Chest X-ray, PA view. Patient: 50 years old, sex F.
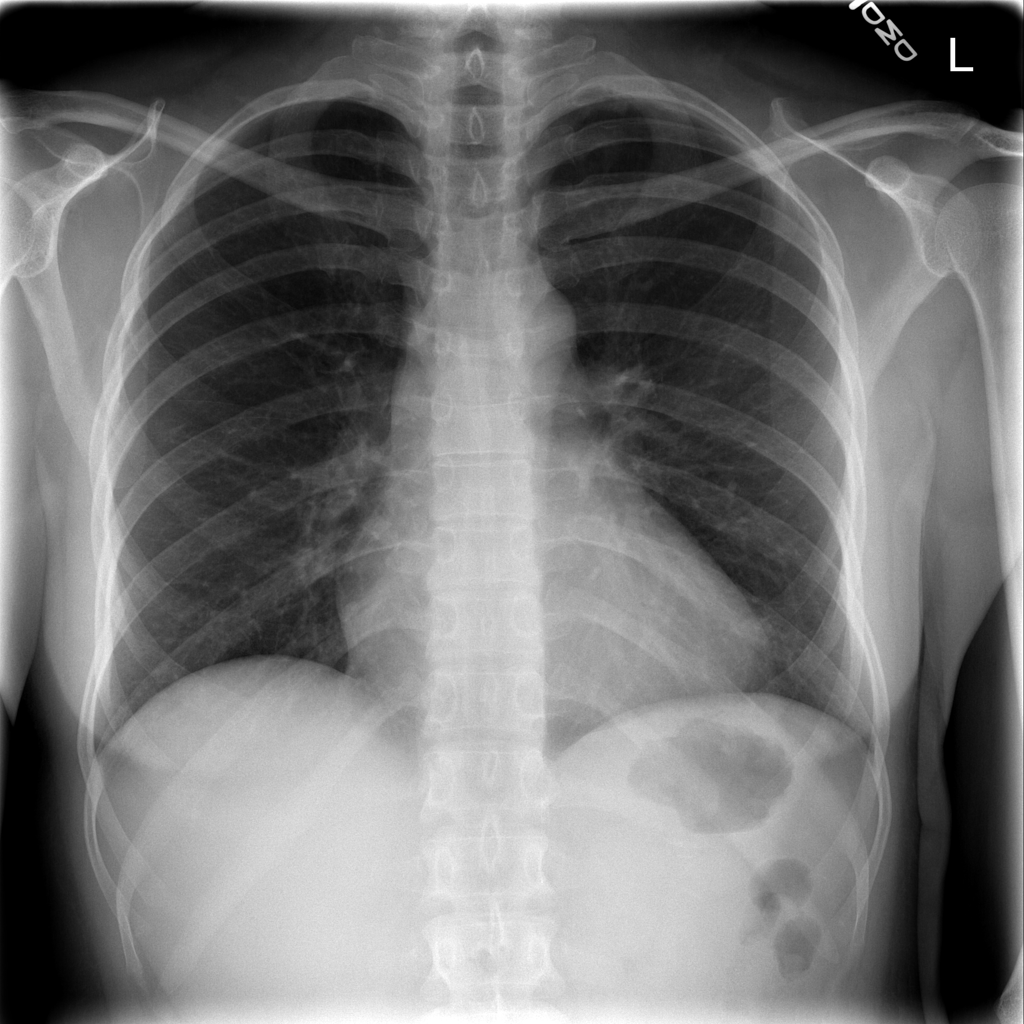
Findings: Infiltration